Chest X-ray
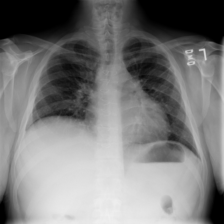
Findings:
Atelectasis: negative
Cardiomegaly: negative
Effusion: negative
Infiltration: negative
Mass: negative
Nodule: negative
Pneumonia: negative
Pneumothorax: negative
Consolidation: negative
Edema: negative
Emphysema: negative
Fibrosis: negative
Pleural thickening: negative
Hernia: negative